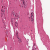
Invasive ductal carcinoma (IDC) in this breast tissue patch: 0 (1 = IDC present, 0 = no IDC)